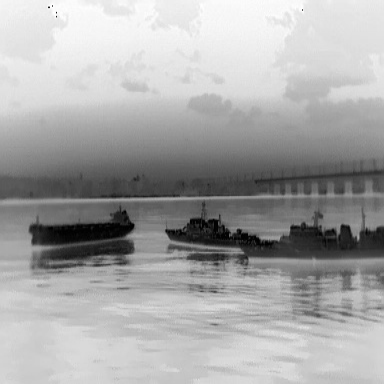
There are two warships in the infrared image.